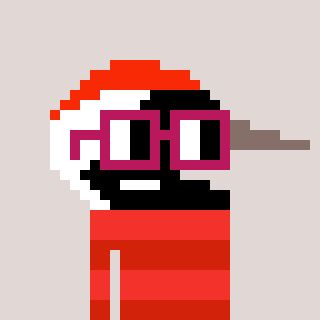
a pixel art character with square dark red glasses, a crane-shaped head and a red-colored body on a warm background